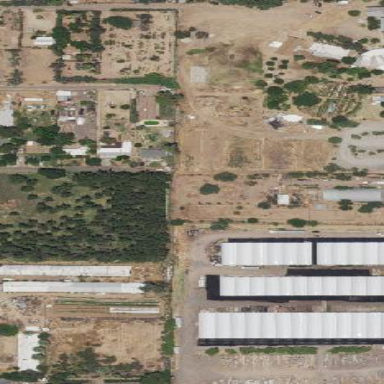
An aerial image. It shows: Plant nursery area.